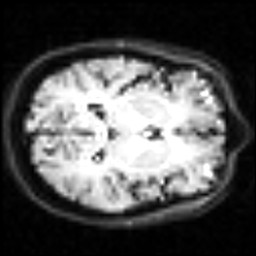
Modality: inplaneT2
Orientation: axial